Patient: sex M, age 58
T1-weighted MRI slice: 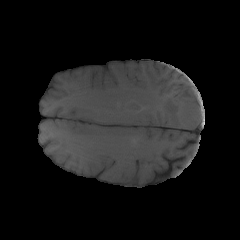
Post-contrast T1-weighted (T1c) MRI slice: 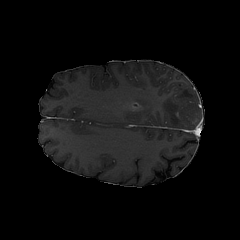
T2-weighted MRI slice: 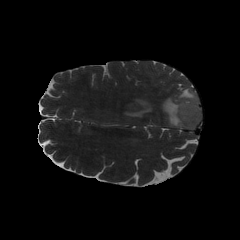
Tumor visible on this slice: yes
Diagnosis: Glioblastoma, IDH-wildtype
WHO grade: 4